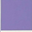
Piece: xx